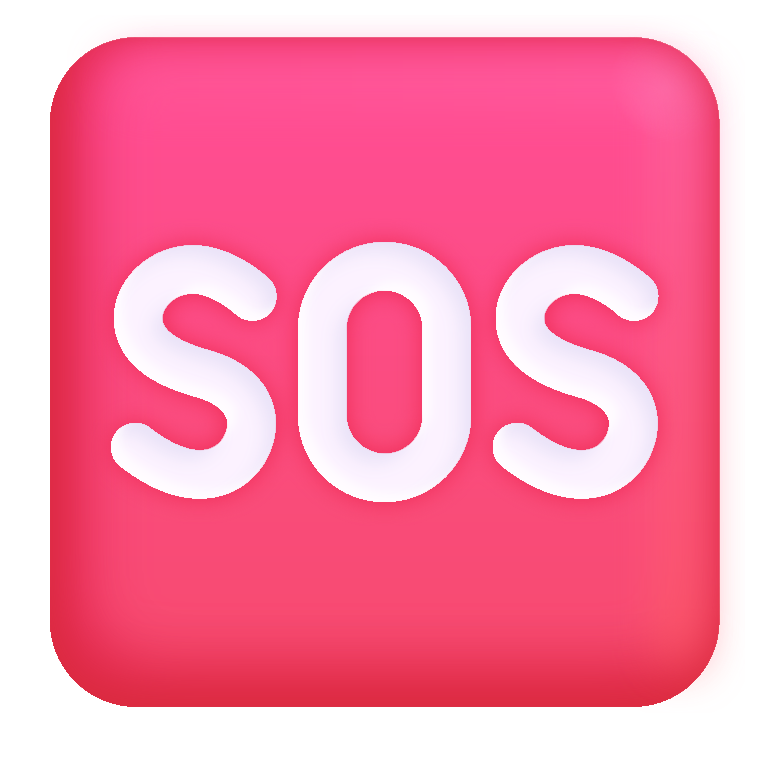
sos button color